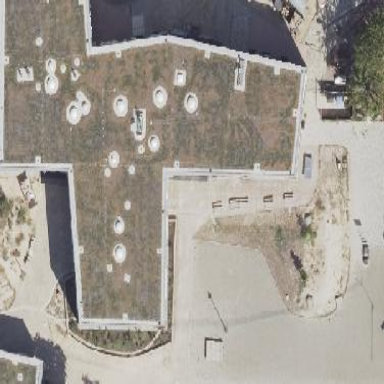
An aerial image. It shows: School building with flat roof.